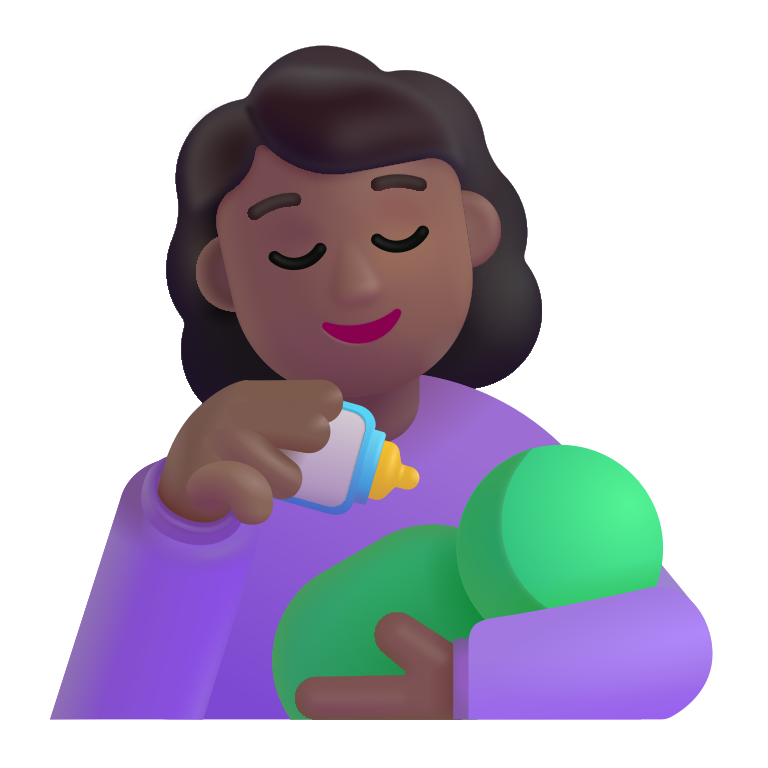
woman feeding baby color  dark